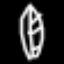
Label: leaf